Question: I don't have any OSX device available, but would like to enable sending push notifications to iOS devices (to an application a third party is going to implement). My plan is to use Parse as a push notification service and they only have <URL> available.
I tried my luck but their web application always rejects my requests and all guides I could find online only reference the Keychain application.
The command I initially tried was:
'''
openssl req -out CSR.csr -new -newkey rsa:2048 -nodes -keyout privateKey.key
'''
Then I filled out all the fields I was prompted for. This is the result after uploading the CSR to the <URL>:

The "proper format" link points to the <URL>.
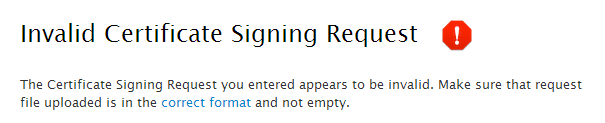
Answer: After having trouble with KeyChain yet again, I finally took the time to try this again.
@jww's approach seems fine to me, no idea why it didn't work, but this is what we're using now and it's working well:
'''
# Generate a private key
openssl genrsa -out aps-production.key 2048
# Generate a signing request
openssl req -new -sha1 -key aps-production.key -subj '/emailAddress=my@email.address CN=My Certificate Name C=DE' -out aps-production.csr
'''
Make sure to use the correct 'C=XX' country code in the subject.
Also, note that on MinGW/MYSYS (used with Git Bash on Windows), <URL>.